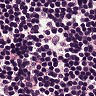
Metastatic tissue present: no